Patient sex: M
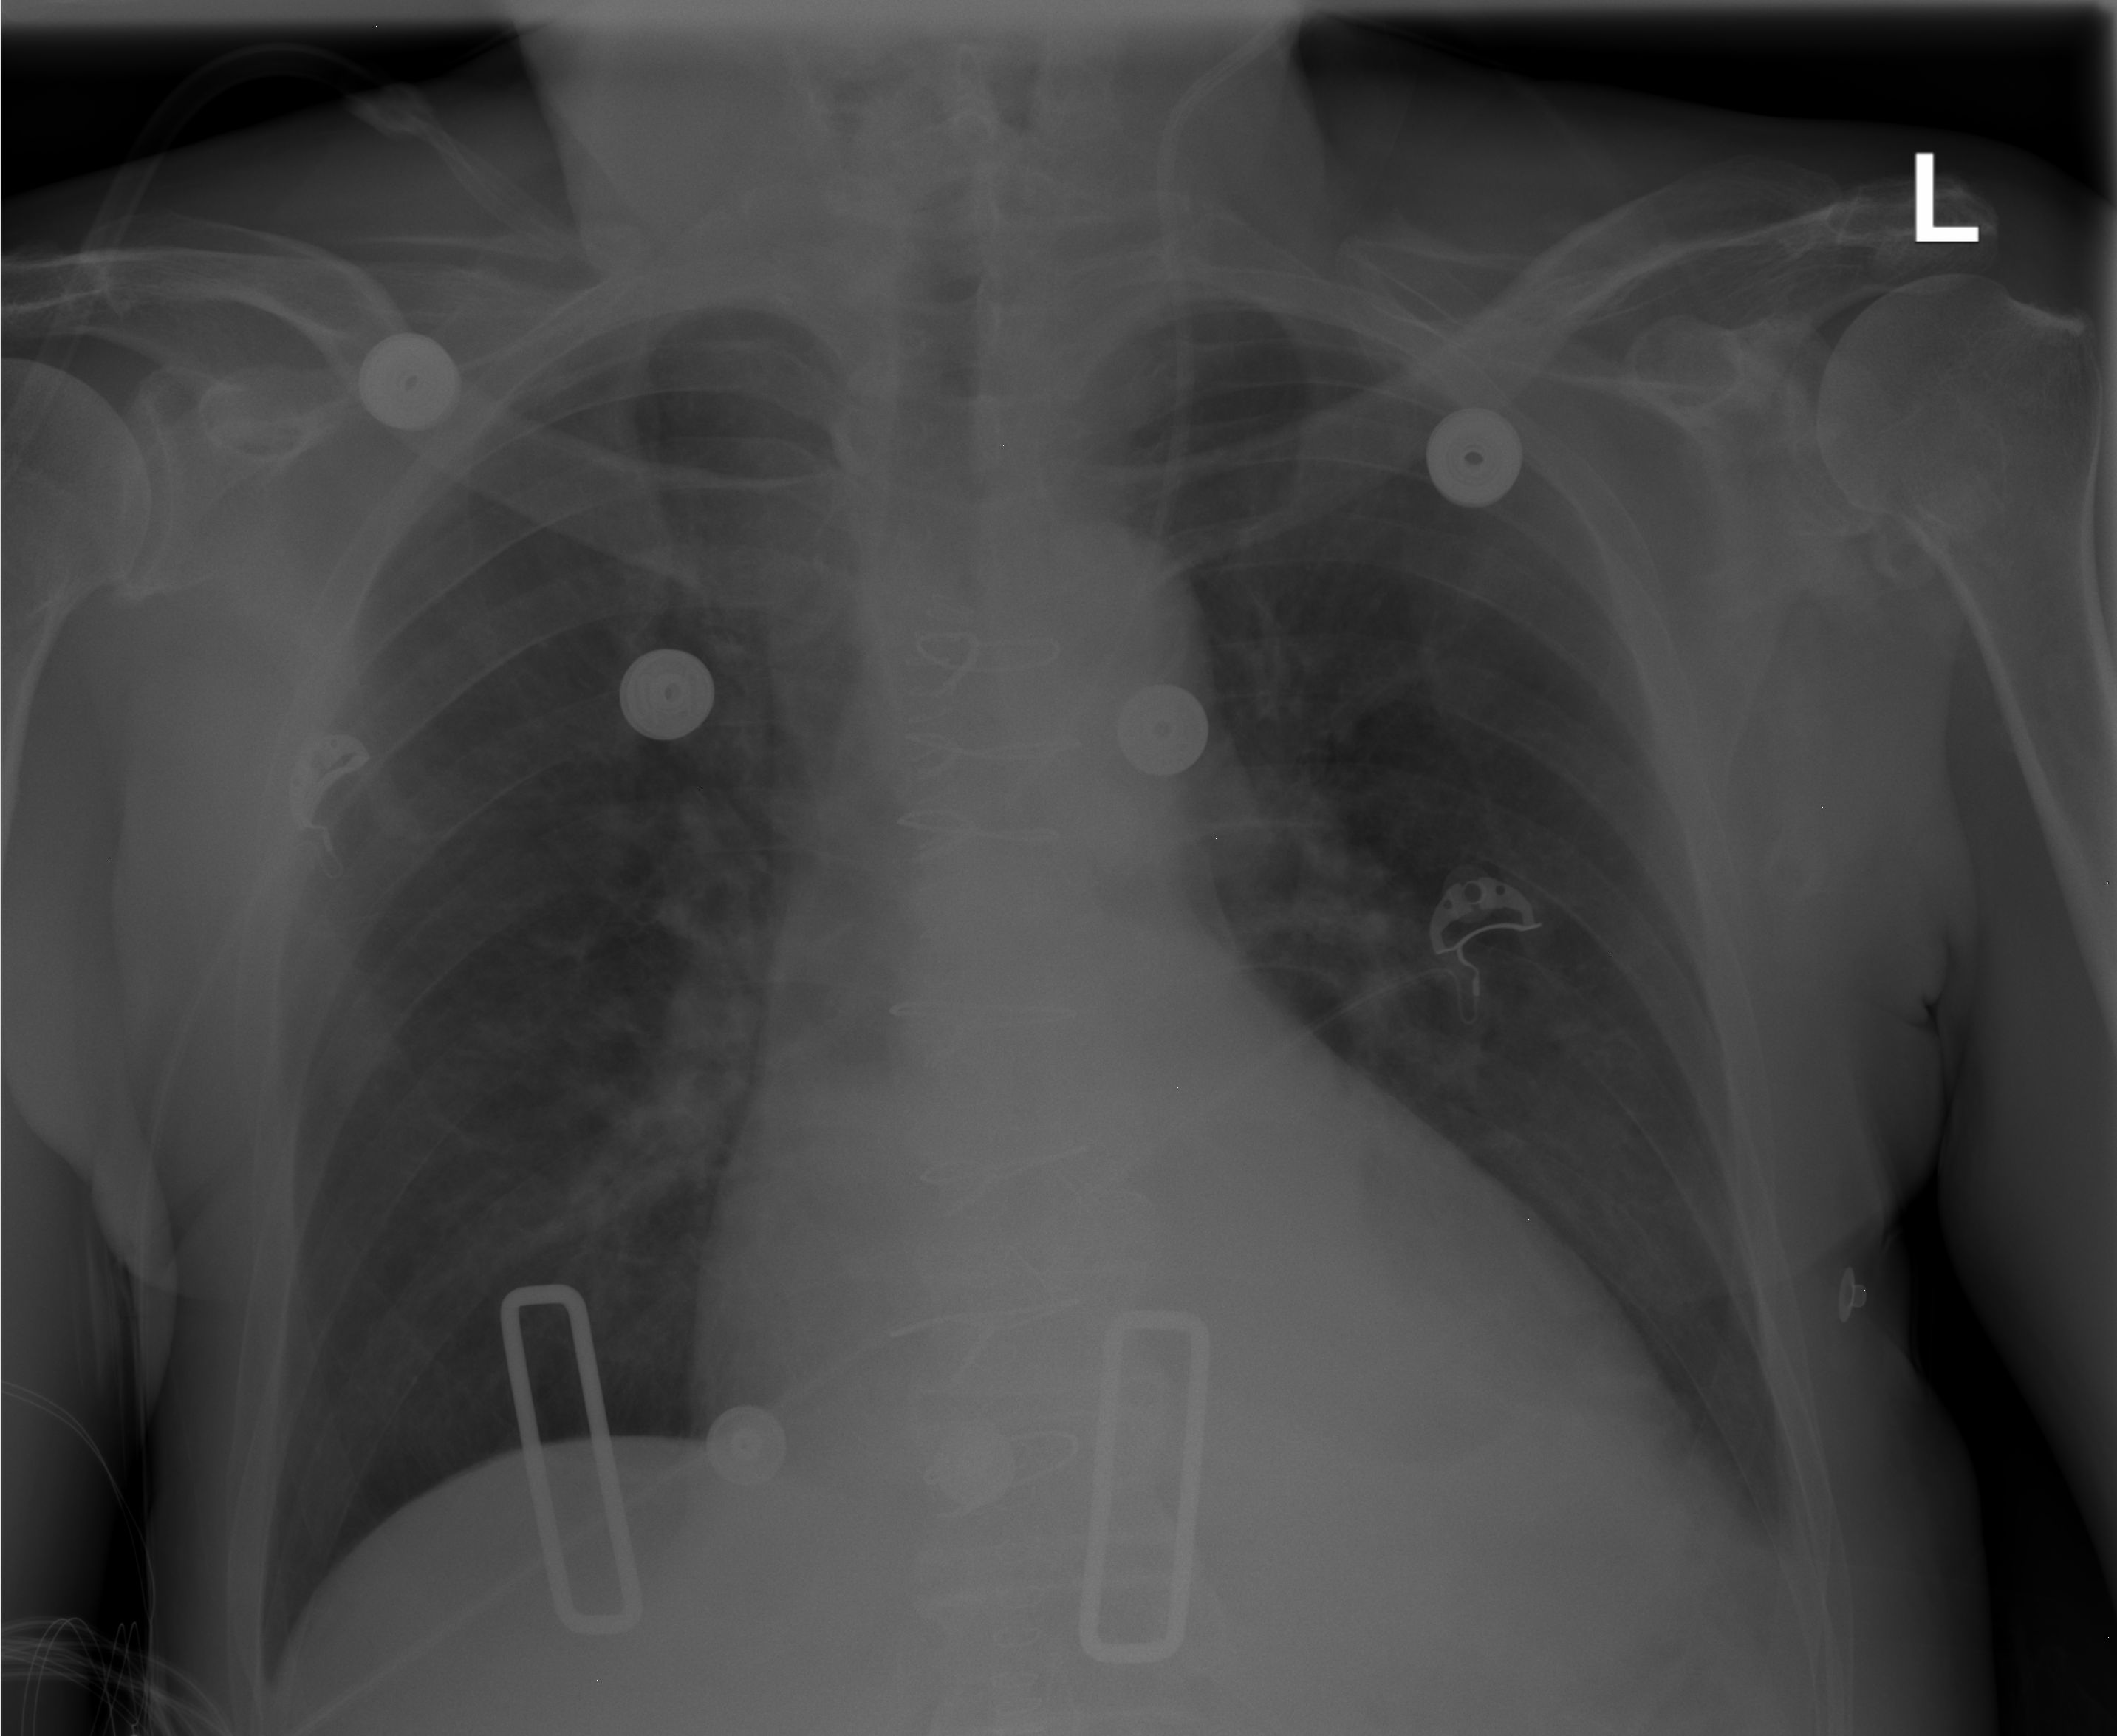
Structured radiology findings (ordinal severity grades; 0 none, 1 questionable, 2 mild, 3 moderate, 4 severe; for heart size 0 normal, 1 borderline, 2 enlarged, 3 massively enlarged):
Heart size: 0
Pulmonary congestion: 0
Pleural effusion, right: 0
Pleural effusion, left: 1
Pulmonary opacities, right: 0
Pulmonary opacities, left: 0
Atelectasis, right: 0
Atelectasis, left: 1